Question: On VB.NET the multilingual resource for MenuStrip is not applied to the drop down down submenu . Take a look at the pic to know more clearly
If any mistakes in the questions , I apologize
Here is my code snippet
'''
For Each item As ToolStripItem In MenuStrip1.Items
If TypeOf item Is ToolStripDropDownItem Then
For Each dropDownItem As ToolStripItem In CType(item, ToolStripDropDownItem).DropDownItems
resources.ApplyResources(dropDownItem, dropDownItem.Name, New CultureInfo(Lang))
Next
End If
If TypeOf item Is ToolStripMenuItem Then
For Each child As ToolStripItem In CType(item, ToolStripMenuItem).DropDownItems
resources.ApplyResources(child, child.Name, New CultureInfo(Lang))
Next
End If
resources.ApplyResources(item, item.Name, New CultureInfo(Lang))
Next
'''

I have also tried this code but it seems nothing to change i.e i have cleared a small error and the output is the same as in the picture
'''
If TypeOf item Is ToolStripMenuItem Then
For Each child As ToolStripMenuItem In CType(item, ToolStripMenuItem).DropDownItems
For Each dropDownItem As ToolStripItem In CType(item, ToolStripDropDownItem).DropDownItems
resources.ApplyResources(child, child.Name, New CultureInfo(Lang))
Next
resources.ApplyResources(child, child.Name, New CultureInfo(Lang))
Next
End If
resources.ApplyResources(item, item.Name, New CultureInfo(Lang))
Next
'''
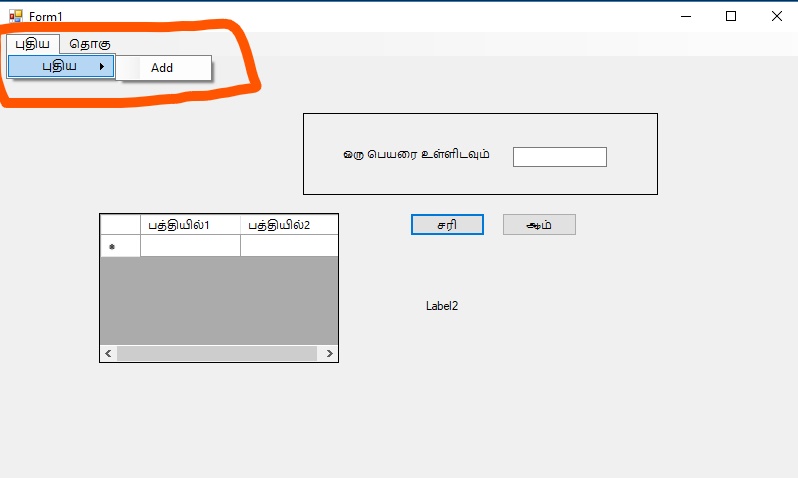
Answer: As @HansPassant suggested in the comments, you can use a recursive method to get the job done.
I also suggest you take a look at the article @Jimi posted.
Well, here's how to get it done recursively.
'''
Sub ApplyLanguageChanges(ByRef item As Object)
'Check for a MenuStrip first'
If TypeOf item Is MenuStrip Then
resources.ApplyResources(item Ctype(item, MenuStrip).Name, New CultureInfo(Lang))
For Each child In Ctype(item, MenuStrip).Items
ApplyLanguageChanges(child)
Next
'Next, check for a ToolStripDropDownItem'
Else If TypeOf item Is ToolStripDropDownItem
resources.ApplyResources(item CType(item, ToolStripDropDownItem).Name, New CultureInfo(Lang))
For Each child In CType(item, ToolStripDropDownItem).DropDownItems
ApplyLanguageChanges(child)
Next
'Finally, check for a ToolStripMenuItem'
Else If TypeOf item Is ToolStripMenuItem
resources.ApplyResources(item, CType(item, ToolStripMenuItem).Name, New CultureInfo(Lang))
End If
End Sub
'''
The Method above can be called like this:
'''
ApplyLanguageChanges(MenuStrip1)
'''